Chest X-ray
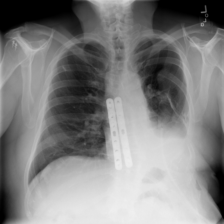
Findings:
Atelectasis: negative
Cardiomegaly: negative
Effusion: negative
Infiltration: negative
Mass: negative
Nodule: negative
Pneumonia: negative
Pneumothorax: negative
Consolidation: negative
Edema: negative
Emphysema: negative
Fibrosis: negative
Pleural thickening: negative
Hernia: negative